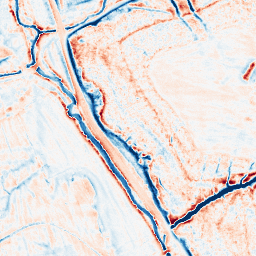
Category: edge_preserving
Decomposition family: anisotropic_diffusion
Decomposition parameters: iterations: 50
kappa: 30
gamma: 0.1
Upsampling method: quadratic
Upsampling parameters: scale: 8
Upsampling scale: 8